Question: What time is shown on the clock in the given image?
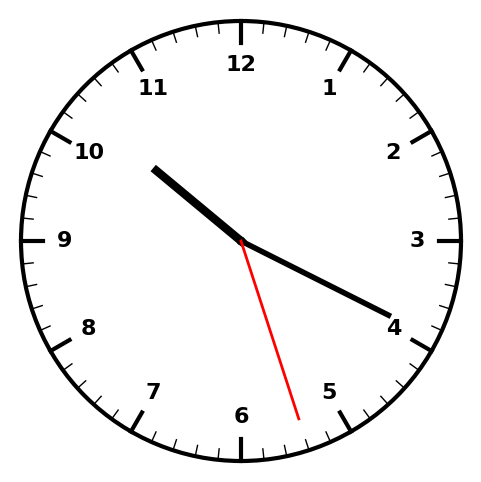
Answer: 10:19:27